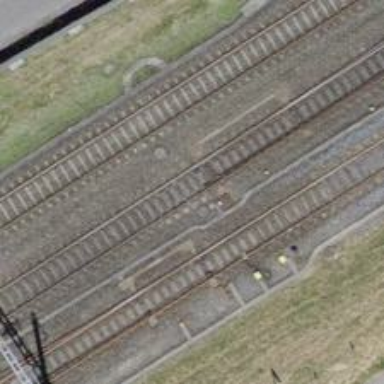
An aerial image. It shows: Railway switch.